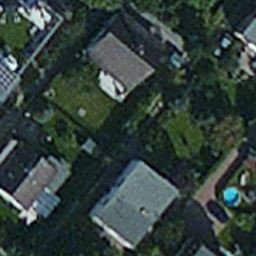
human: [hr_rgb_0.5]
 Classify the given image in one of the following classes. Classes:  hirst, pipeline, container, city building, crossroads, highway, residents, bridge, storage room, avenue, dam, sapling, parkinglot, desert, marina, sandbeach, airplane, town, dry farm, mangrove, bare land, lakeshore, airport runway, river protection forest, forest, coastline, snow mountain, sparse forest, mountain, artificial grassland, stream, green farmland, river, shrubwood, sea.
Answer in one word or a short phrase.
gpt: residents